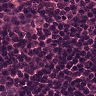
Metastatic tissue present: no